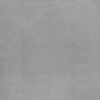
Label: dusty